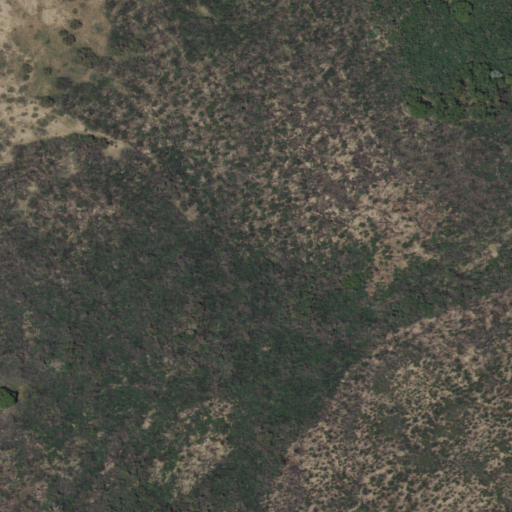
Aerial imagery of valley in New Mexico named Milligan Gulch containing woody wetlands, herbaceous wetlands, grassland, and shrub